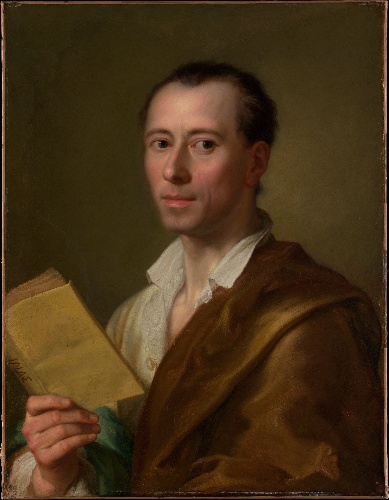
Title: Johann Joachim Winckelmann (1717–1768)
Artist: Anton Raphael Mengs
Artist bio: German, Ústi nad Labem (Aussig) 1728–1779 Rome
Date: ca. 1777
Object type: Painting
Classification: Paintings
Medium: Oil on canvas
Dimensions: 25 x 19 3/8 in. (63.5 x 49.2 cm)
Department: European Paintings
Credit line: Harris Brisbane Dick Fund, 1948
Accession year: 1948
Repository: Metropolitan Museum of Art, New York, NY
Tags: Men|Portraits